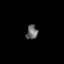
Tissue: skin
Cell type: Epithelial cells
Senescence score: 0.2796
Nuclear area (px): 156
Mean DAPI intensity: 105.449